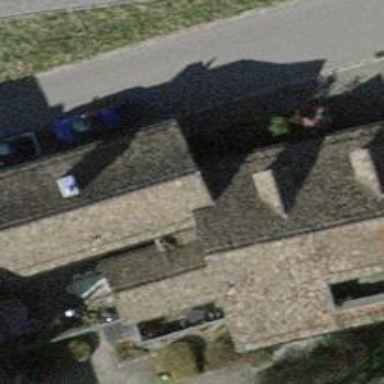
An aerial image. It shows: Building with pitched roof.